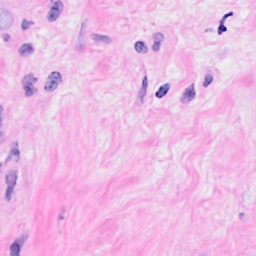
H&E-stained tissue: Breast